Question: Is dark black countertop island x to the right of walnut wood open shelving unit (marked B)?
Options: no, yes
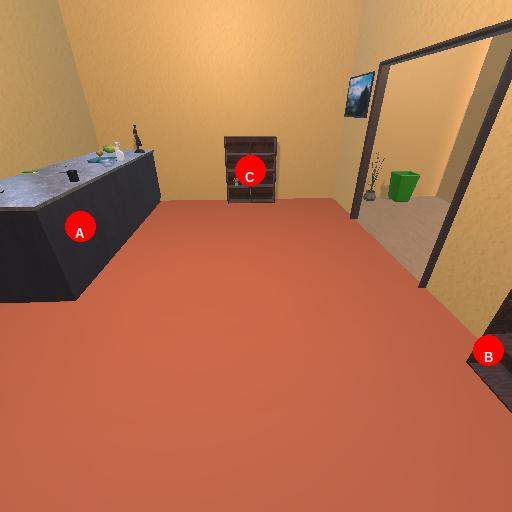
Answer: no